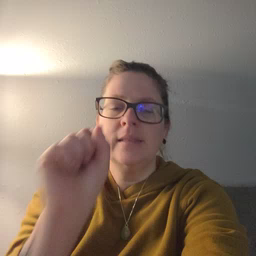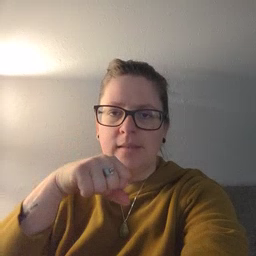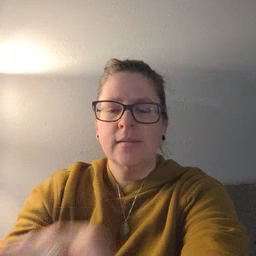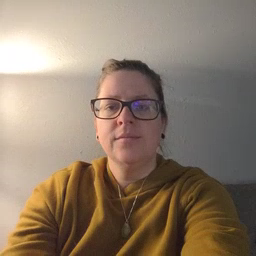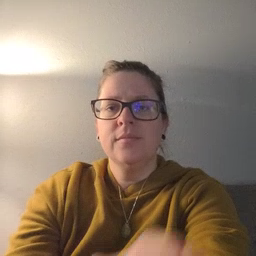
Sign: yes